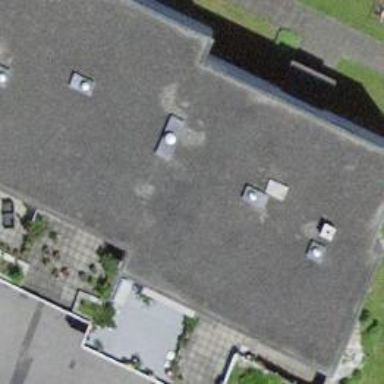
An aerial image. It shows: Terrace building with flat roof.